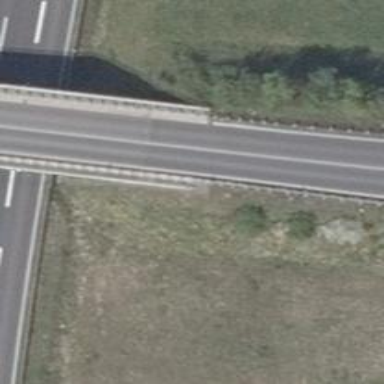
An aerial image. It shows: Bridge along trunk link highway.